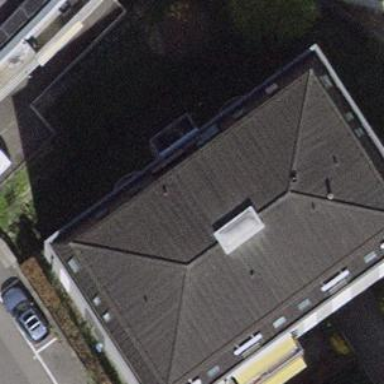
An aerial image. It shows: Unique apartment building with quadruple saltbox roof shape.